Aerial crown-view tile of a tropical tree (Barro Colorado Island, Panama), acquired 20241014:
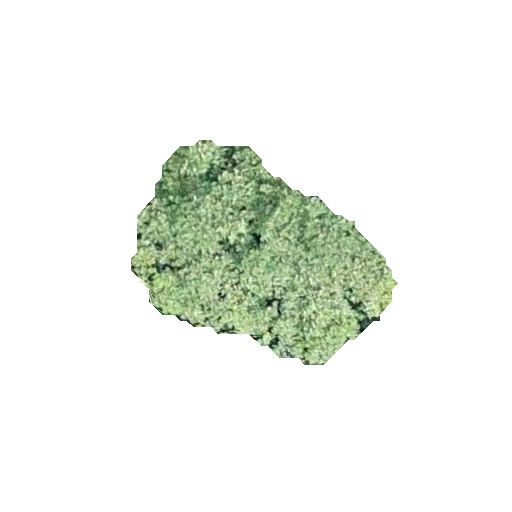
Species: Hieronyma alchorneoides
GBIF accepted scientific name: Hieronyma alchorneoides
Crown area: 58.109 m²